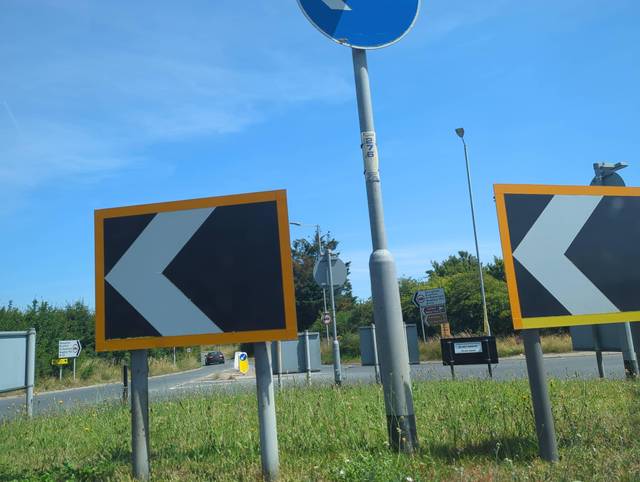
Region: United Kingdom
Coordinates: 52.05, 1.095